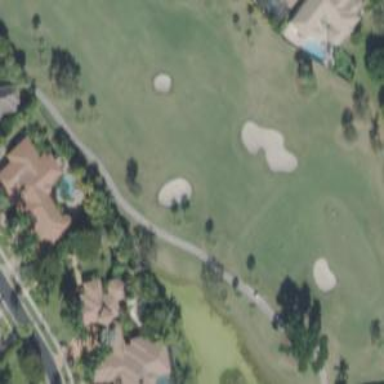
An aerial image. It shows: Service road designated as golf cart path.